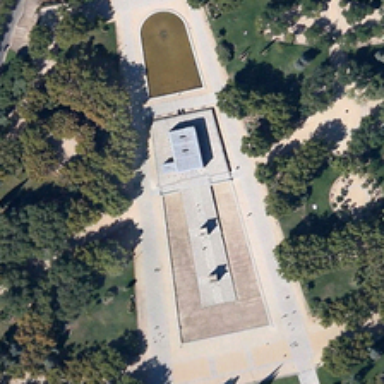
This a rectangle public square with some trees .